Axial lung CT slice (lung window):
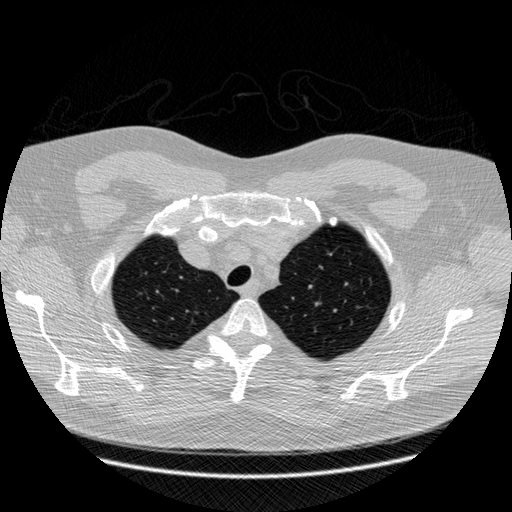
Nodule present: no